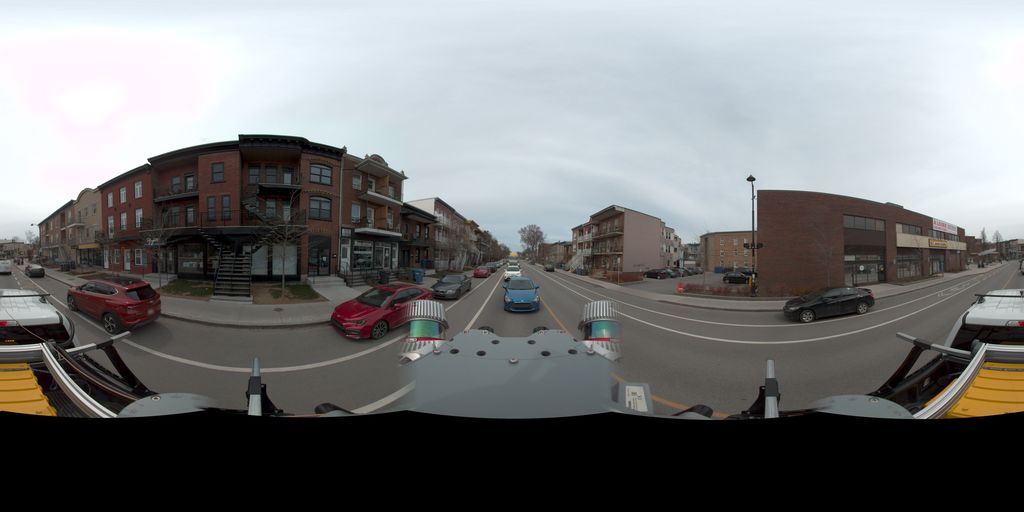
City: quebec_city